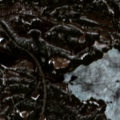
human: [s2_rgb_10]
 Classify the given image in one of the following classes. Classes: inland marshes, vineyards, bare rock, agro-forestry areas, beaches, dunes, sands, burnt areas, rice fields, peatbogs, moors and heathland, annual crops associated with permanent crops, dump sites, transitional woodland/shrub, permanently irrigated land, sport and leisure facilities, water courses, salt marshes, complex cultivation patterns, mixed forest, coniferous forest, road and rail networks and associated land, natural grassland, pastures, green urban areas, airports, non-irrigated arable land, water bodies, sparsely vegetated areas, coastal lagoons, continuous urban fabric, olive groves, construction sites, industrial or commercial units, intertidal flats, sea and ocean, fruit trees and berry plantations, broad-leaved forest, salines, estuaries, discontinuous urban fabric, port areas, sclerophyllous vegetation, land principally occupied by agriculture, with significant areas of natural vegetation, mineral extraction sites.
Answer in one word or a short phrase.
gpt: land principally occupied by agriculture, with significant areas of natural vegetation, coniferous forest, mixed forest, transitional woodland/shrub, water bodies